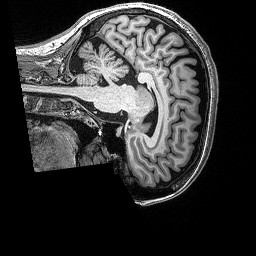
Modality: T1w
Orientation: sagittal